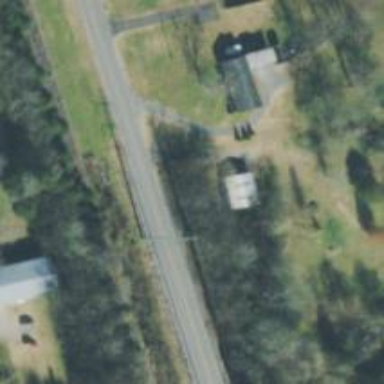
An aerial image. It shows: Power pole.